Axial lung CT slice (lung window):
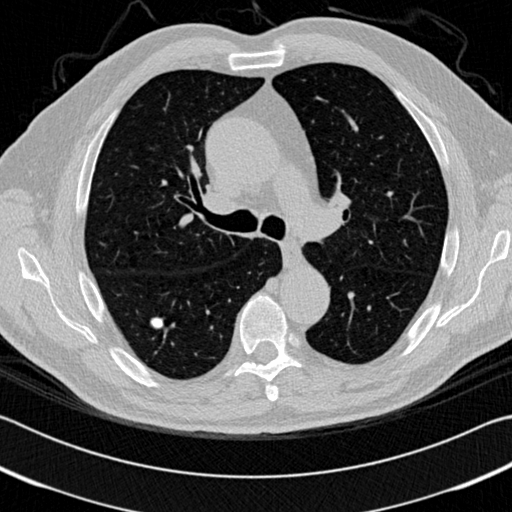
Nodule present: yes
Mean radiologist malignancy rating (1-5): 1